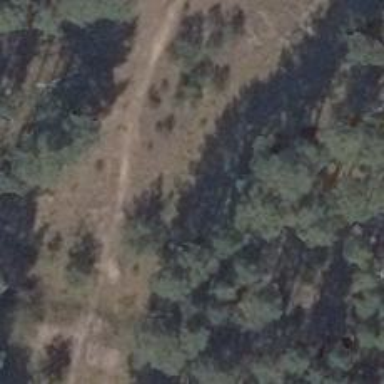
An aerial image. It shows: Sandy track road with grade5 tracktype.